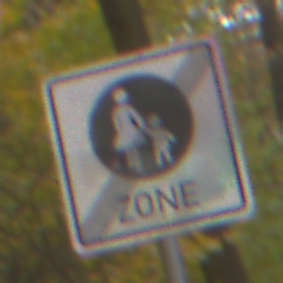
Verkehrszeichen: EndeFussgaengerzone
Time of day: Midday
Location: Outdoor (Nature)
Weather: Overcast
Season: NotSpecified
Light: Natural